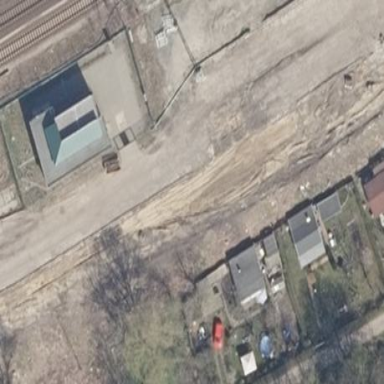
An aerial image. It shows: Fence surrounding traction substation.